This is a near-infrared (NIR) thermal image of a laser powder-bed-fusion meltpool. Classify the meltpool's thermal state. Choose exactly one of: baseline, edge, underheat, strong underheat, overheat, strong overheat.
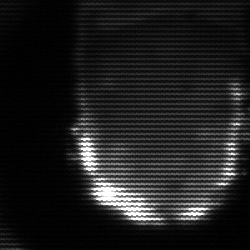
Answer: baseline